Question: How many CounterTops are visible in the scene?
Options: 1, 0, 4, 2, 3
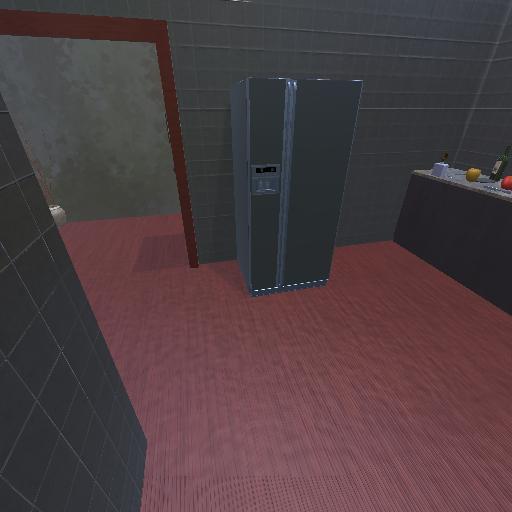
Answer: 1